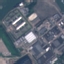
Land use / land cover: Industrial